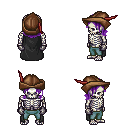
a pixel art fantasy rpg character, male body template, skeleton, black cape, teal pants, purple long bangs hairstyle, leather cap, metal gloves, four views (front, back, left, right), 2x2 character sprite sheet, small pixel art, hard edges, no anti-aliasing